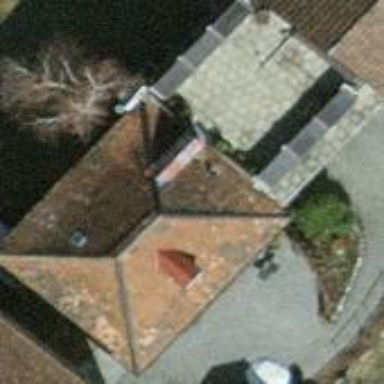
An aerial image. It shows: Simple house.